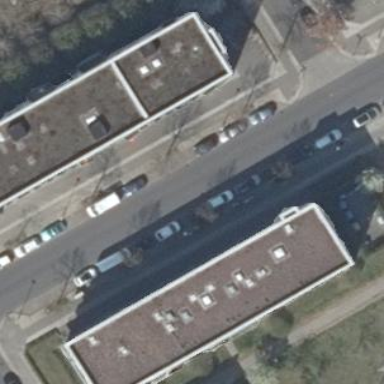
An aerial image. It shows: Building with apartments and flat roof.